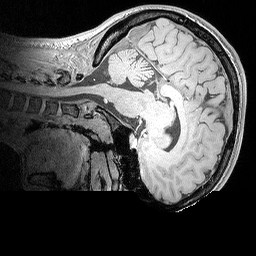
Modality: MP2RAGE
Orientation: sagittal
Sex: female
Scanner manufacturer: siemens
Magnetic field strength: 3 T
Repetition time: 5 s
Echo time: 0.00292 s